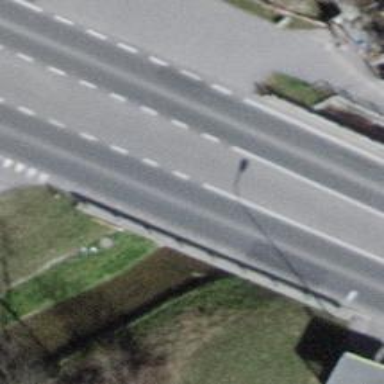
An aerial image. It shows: Primary highway bridge with asphalt surface. There is cycle track alongside it.